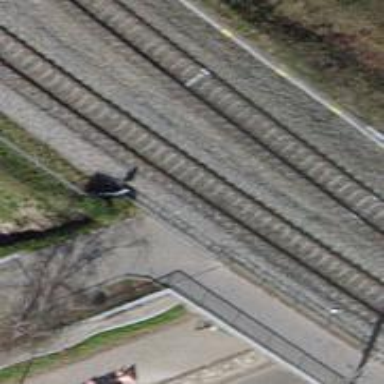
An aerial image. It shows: Railway bridge with electrified contact lines.